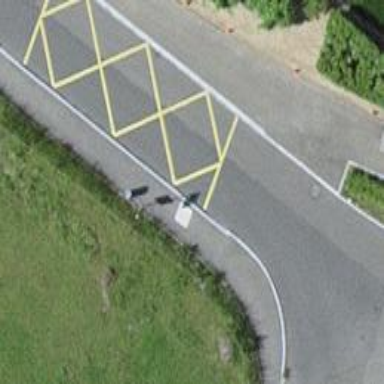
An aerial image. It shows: Bus stop with platform for public transport.